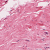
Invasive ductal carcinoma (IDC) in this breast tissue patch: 0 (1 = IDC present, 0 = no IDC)